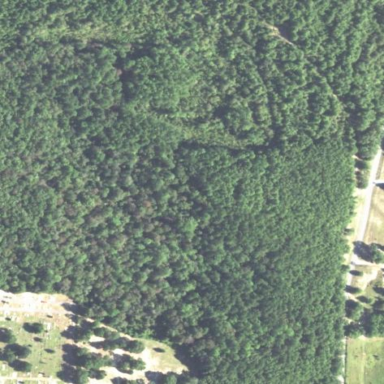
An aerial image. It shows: Woodland consisting mainly of needle-leaved trees.